Question: '''
package erjan.testNG.personal_cabinet;
import java.util.concurrent.TimeUnit;
import org.openqa.selenium.By;
import org.openqa.selenium.WebDriver;
import org.openqa.selenium.WebElement;
import org.openqa.selenium.firefox.FirefoxDriver;
import org.testng.Assert;
import org.testng.annotations.Test;
import org.testng.annotations.BeforeMethod;
import org.testng.annotations.AfterMethod;
public class Login_test {
WebDriver firefox ;
@Test
public void f() {
WebElement login_form
= firefox.findElement(By.id("login-form")) ;
WebElement phone_field = firefox.findElement(By.className("phone-username")) ;
WebElement password_field = firefox.findElement(By.xpath("//input[@type="text"]"));
Assert.assertNotNull(login_form) ;
Assert.assertNotNull(phone_field) ;
Assert.assertNotNull(password_field);
phone_field.sendKeys("<PHONE>");
String x = phone_field.getText() ;
System.out.println("here we go!!!!!!!!! " + x) ;
}
@BeforeMethod
public void beforeMethod() {
firefox = new FirefoxDriver();
firefox.get("http://test.naimi.me/astana/login");
}
@AfterMethod
public void afterMethod() {
}
}
'''

I see firefox open but i don't see my number getting inserted in the phone field!
or maybe it happens fast? or maybe because it has to be standardized in some way?
should I somehow "slow down" the input to see it typed in number-by-number?
should I use explicit wait?
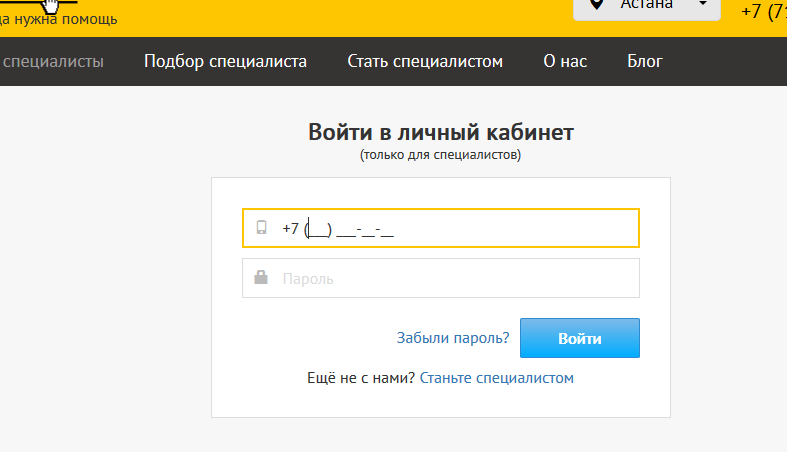
Answer: You say you aren't seeing it, but are you getting the value in x? Rather than slowing down the code, try to run it through Debug mode in your IDE or include some logging statements to help you see what your code is doing.
One thing to try, if there is pre-existing text in the field, is clearing that text field first:
'''
phone_field.clear();
phone_field.sendKeys("<PHONE>");
'''